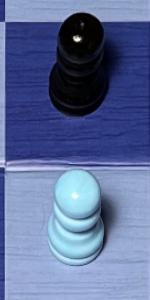
Label: Pawn_White